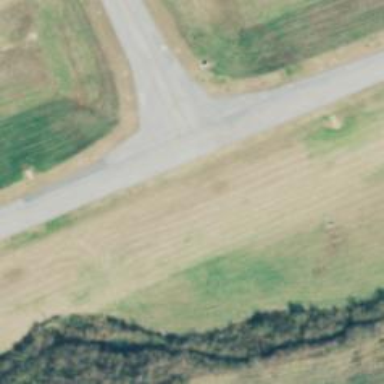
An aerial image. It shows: Image of taxiway at airport.